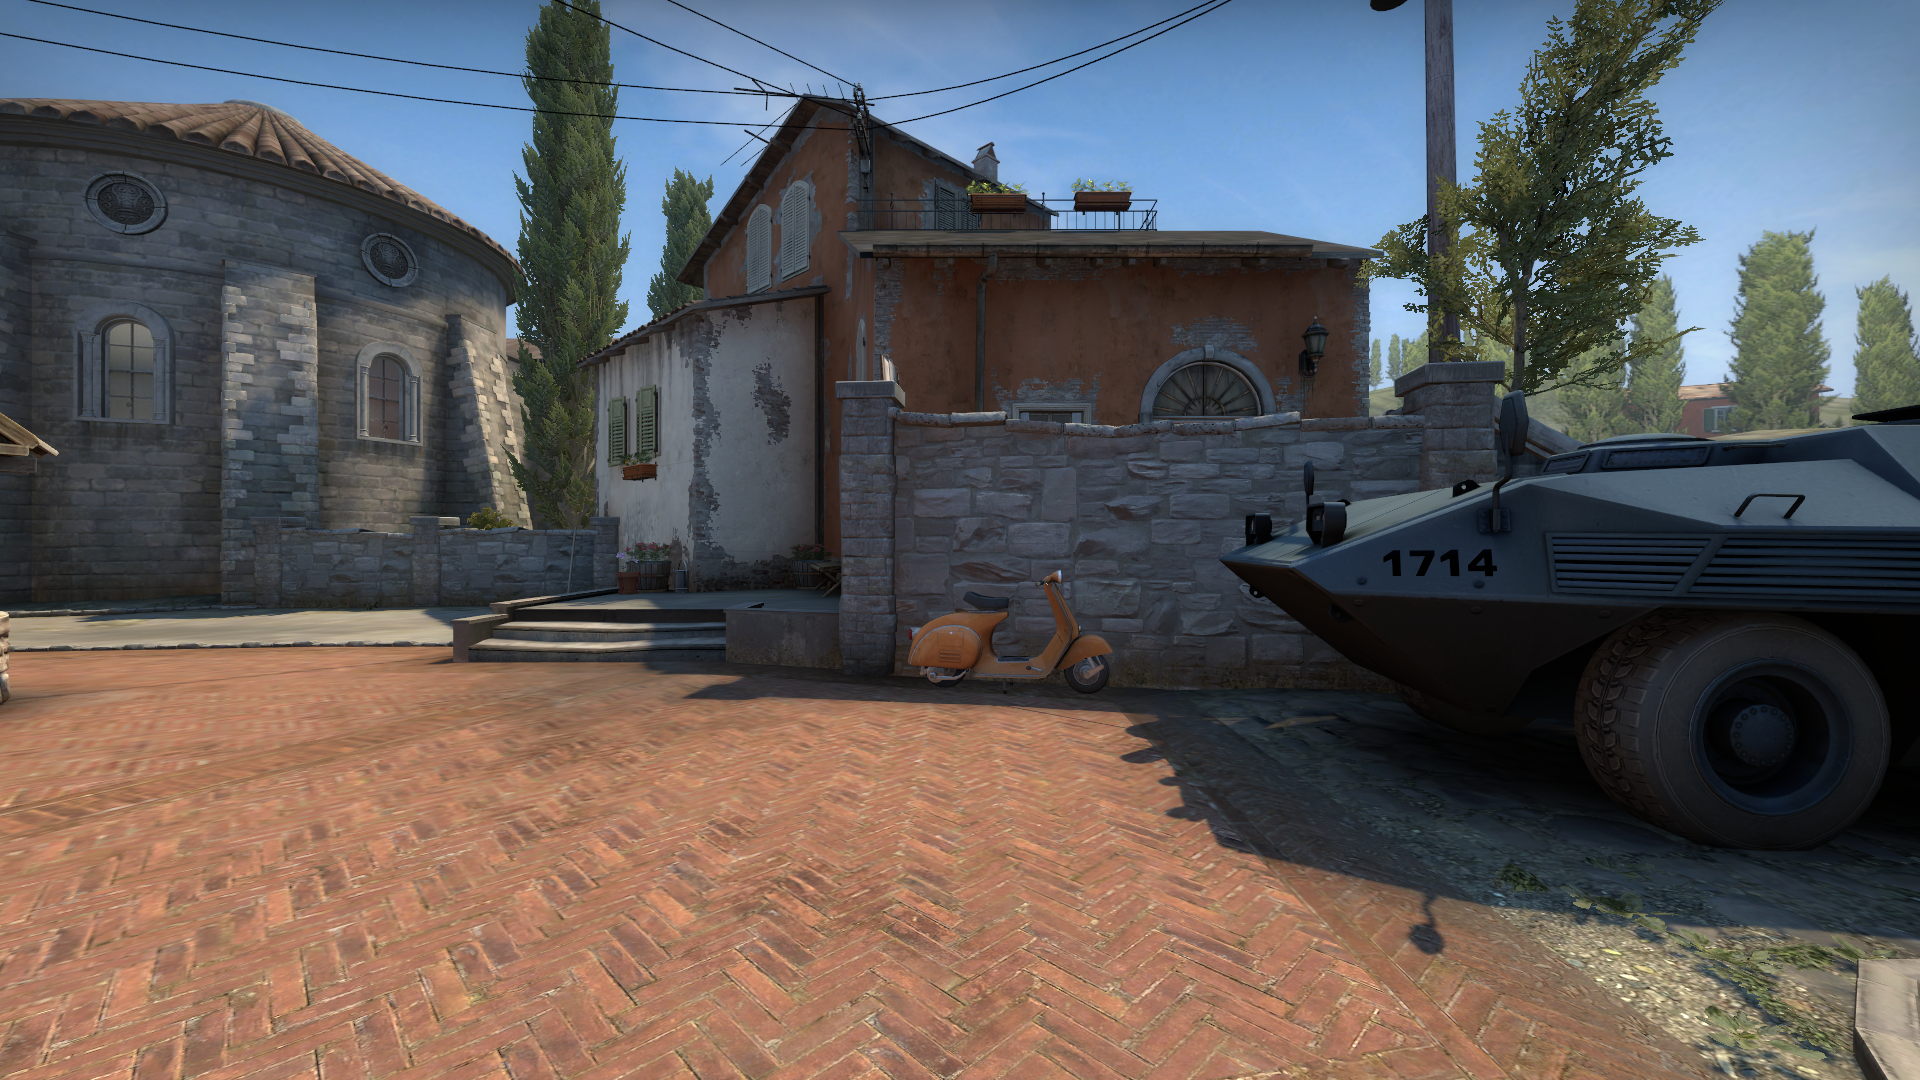
Map: de_inferno